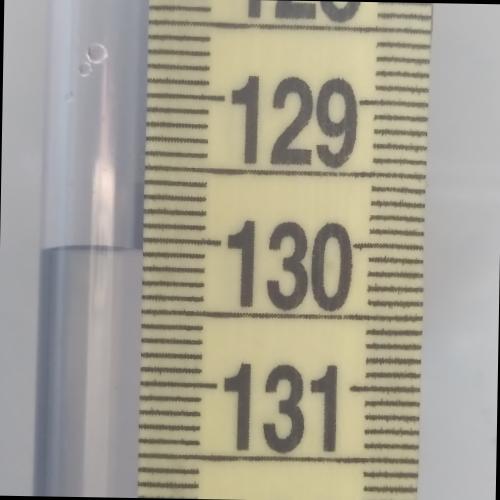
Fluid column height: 130.1 cm